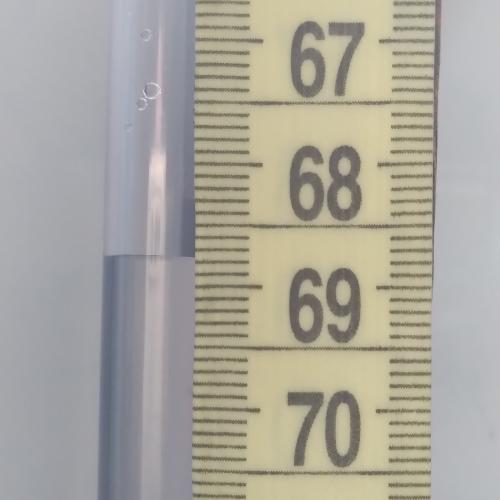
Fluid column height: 68.8 cm